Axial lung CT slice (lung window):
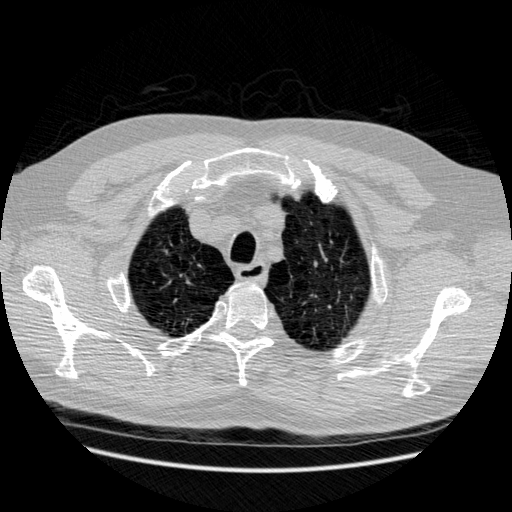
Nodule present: no